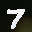
Label: 7